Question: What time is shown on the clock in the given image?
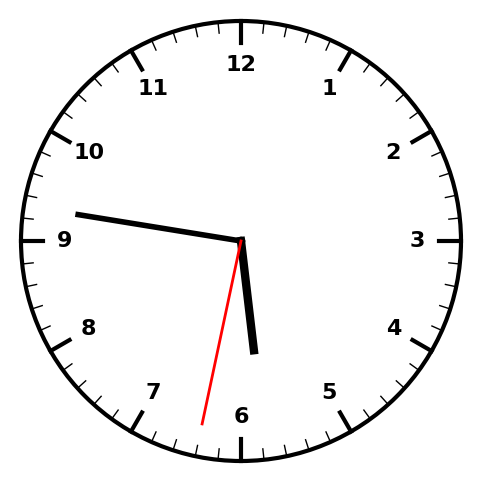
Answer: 05:46:32